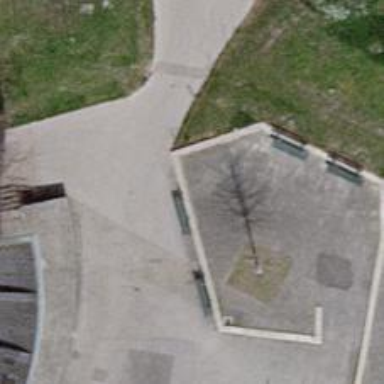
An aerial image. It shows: Bench for seating.